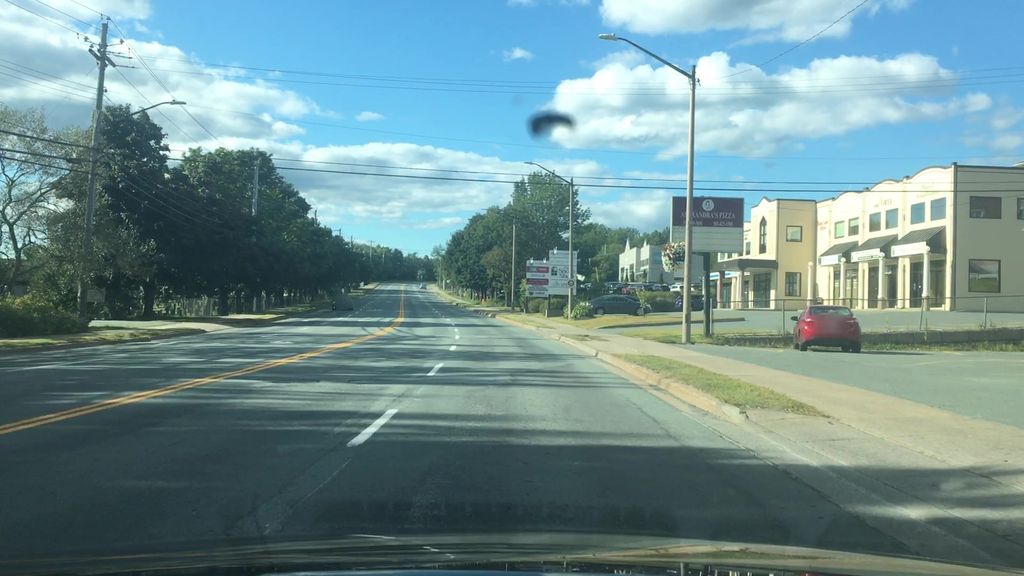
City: halifax